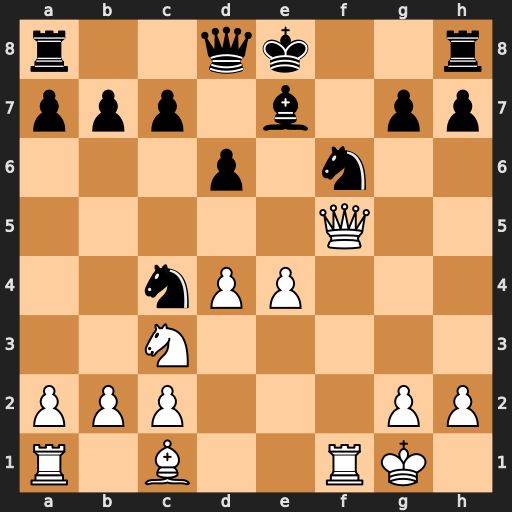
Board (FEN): r2qk2r/ppp1b1pp/3p1n2/5Q2/2nPP3/2N5/PPP3PP/R1B2RK1
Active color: w
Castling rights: kq
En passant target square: -
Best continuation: Qb5+ Qd7 Qxc4